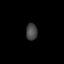
Tissue: lung
Cell type: Epithelial cells
Senescence score: 0.227
Nuclear area (px): 188
Mean DAPI intensity: 70.133